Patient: sex M, age 80
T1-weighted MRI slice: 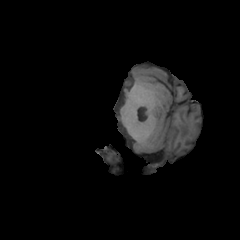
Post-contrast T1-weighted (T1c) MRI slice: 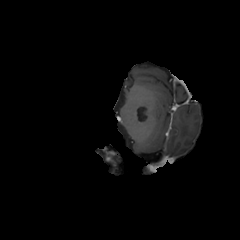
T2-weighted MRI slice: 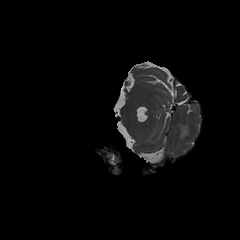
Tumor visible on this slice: yes
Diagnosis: Glioblastoma, IDH-wildtype
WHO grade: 4